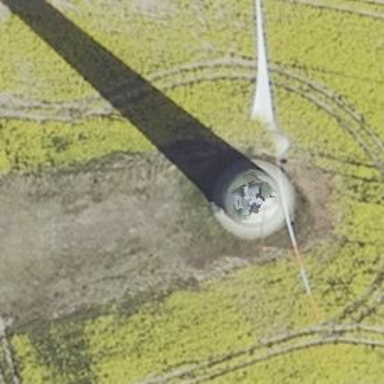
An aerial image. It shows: Wind generator in the form of horizontal axis wind turbine.